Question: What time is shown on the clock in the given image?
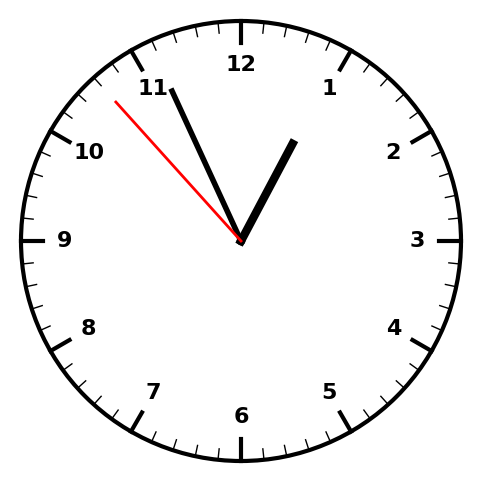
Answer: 12:55:53